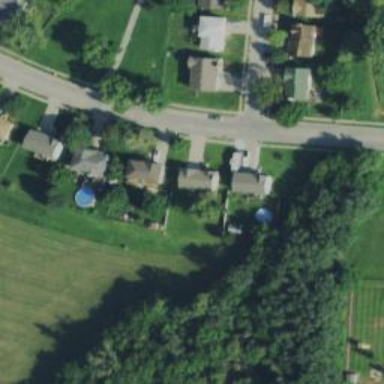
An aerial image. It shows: Residential road.